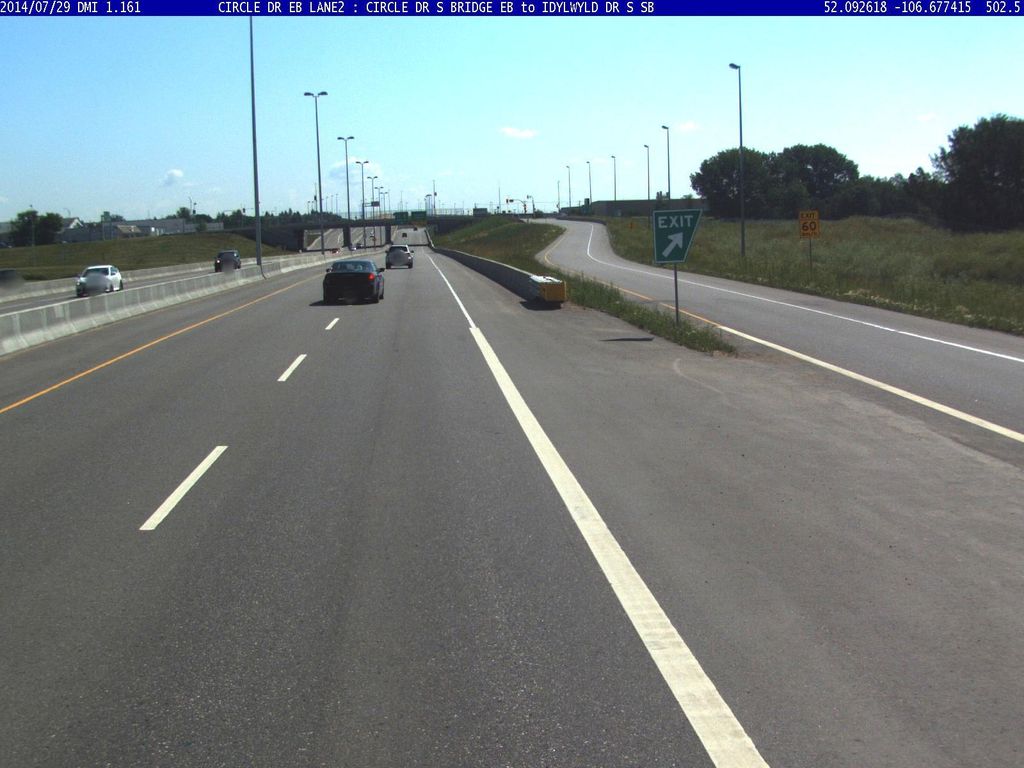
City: saskatoon